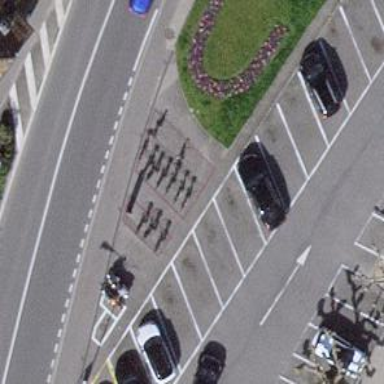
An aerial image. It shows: Bicycle rental facility.